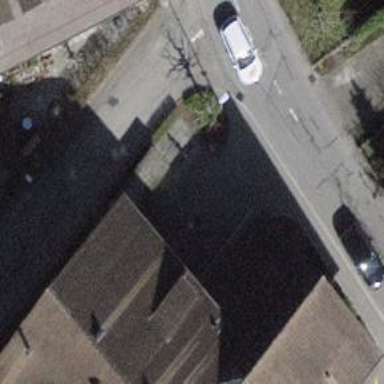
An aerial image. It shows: Parking entrance.